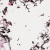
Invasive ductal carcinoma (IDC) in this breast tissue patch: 0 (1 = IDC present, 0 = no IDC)